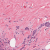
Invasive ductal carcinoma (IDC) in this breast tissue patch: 1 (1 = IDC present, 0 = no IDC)